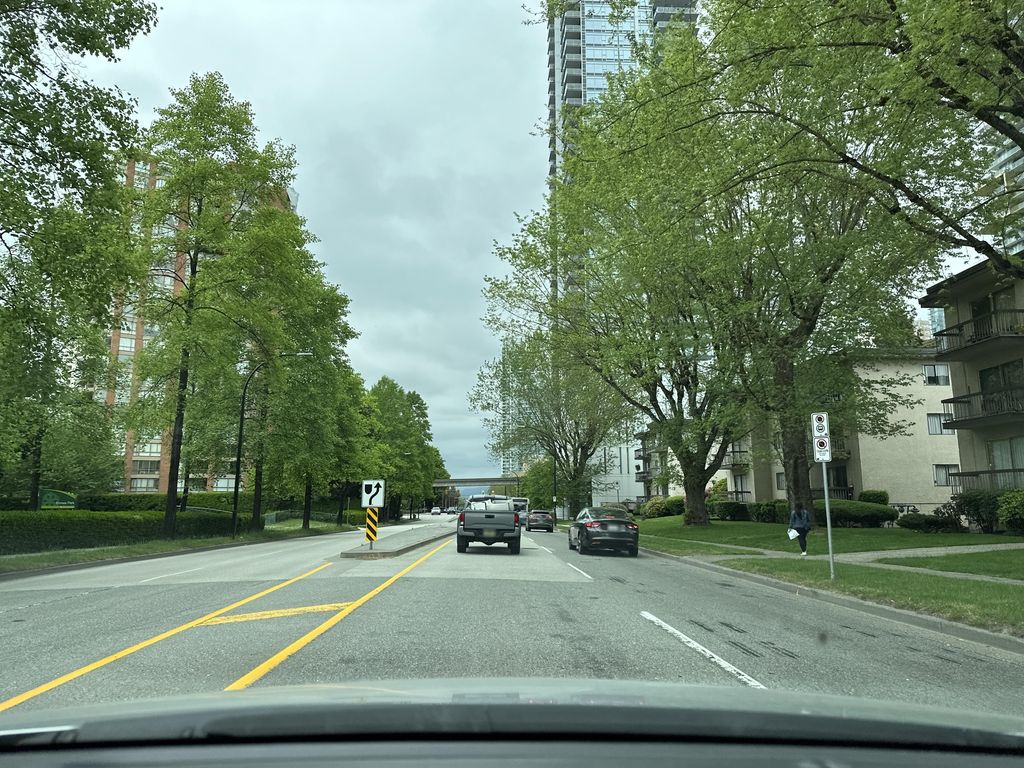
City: vancouver